Brain MRI, t2w sequence, axial 2D slice.
Patient: age 37, sex M, weight 90 kg, height 1.9 m
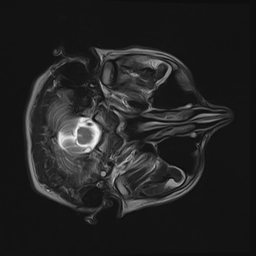